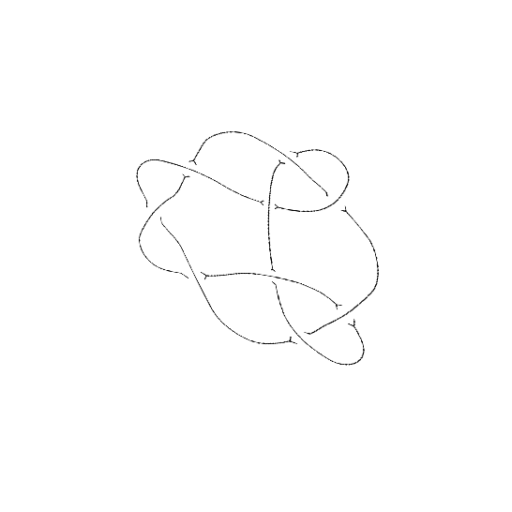
Crossing number: 9